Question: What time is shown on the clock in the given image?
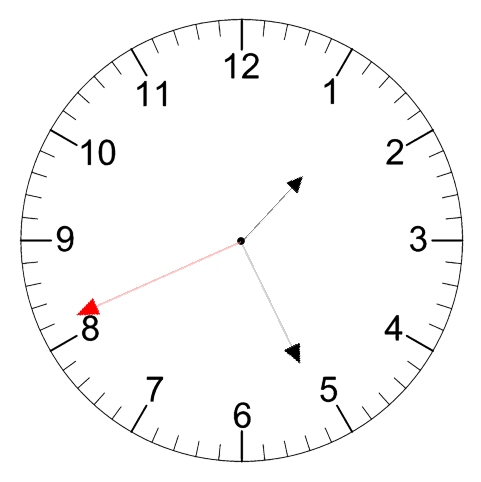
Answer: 01:25:41